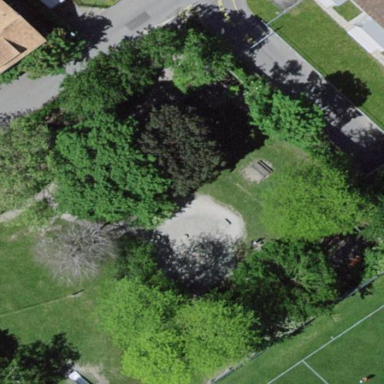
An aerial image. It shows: Playground on grassy land.